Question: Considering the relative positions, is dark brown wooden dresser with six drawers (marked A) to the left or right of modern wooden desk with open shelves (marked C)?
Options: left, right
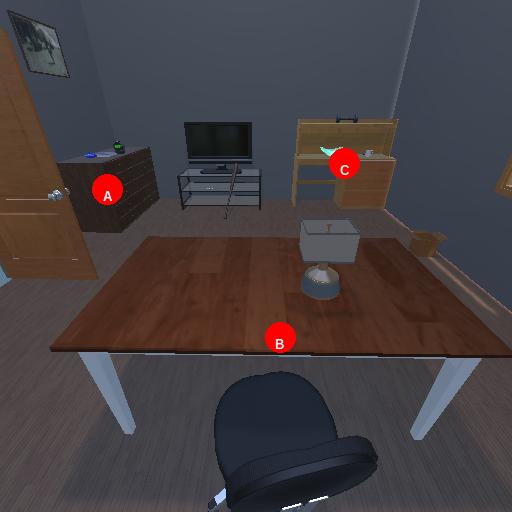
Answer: left